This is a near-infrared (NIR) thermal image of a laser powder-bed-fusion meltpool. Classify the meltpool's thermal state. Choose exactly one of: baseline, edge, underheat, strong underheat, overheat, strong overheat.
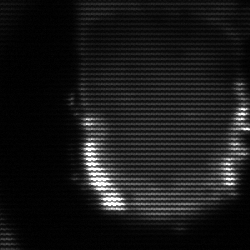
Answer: baseline